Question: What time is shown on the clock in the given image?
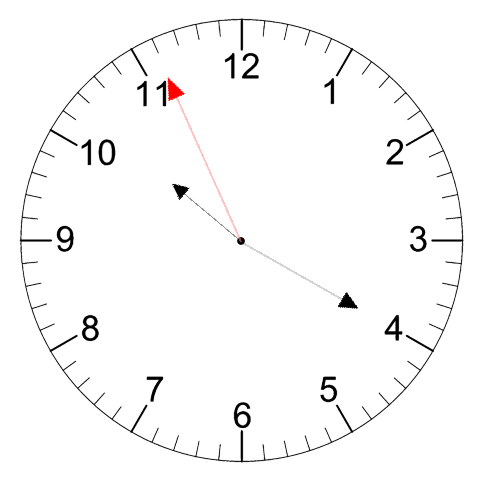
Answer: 10:19:56